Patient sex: F
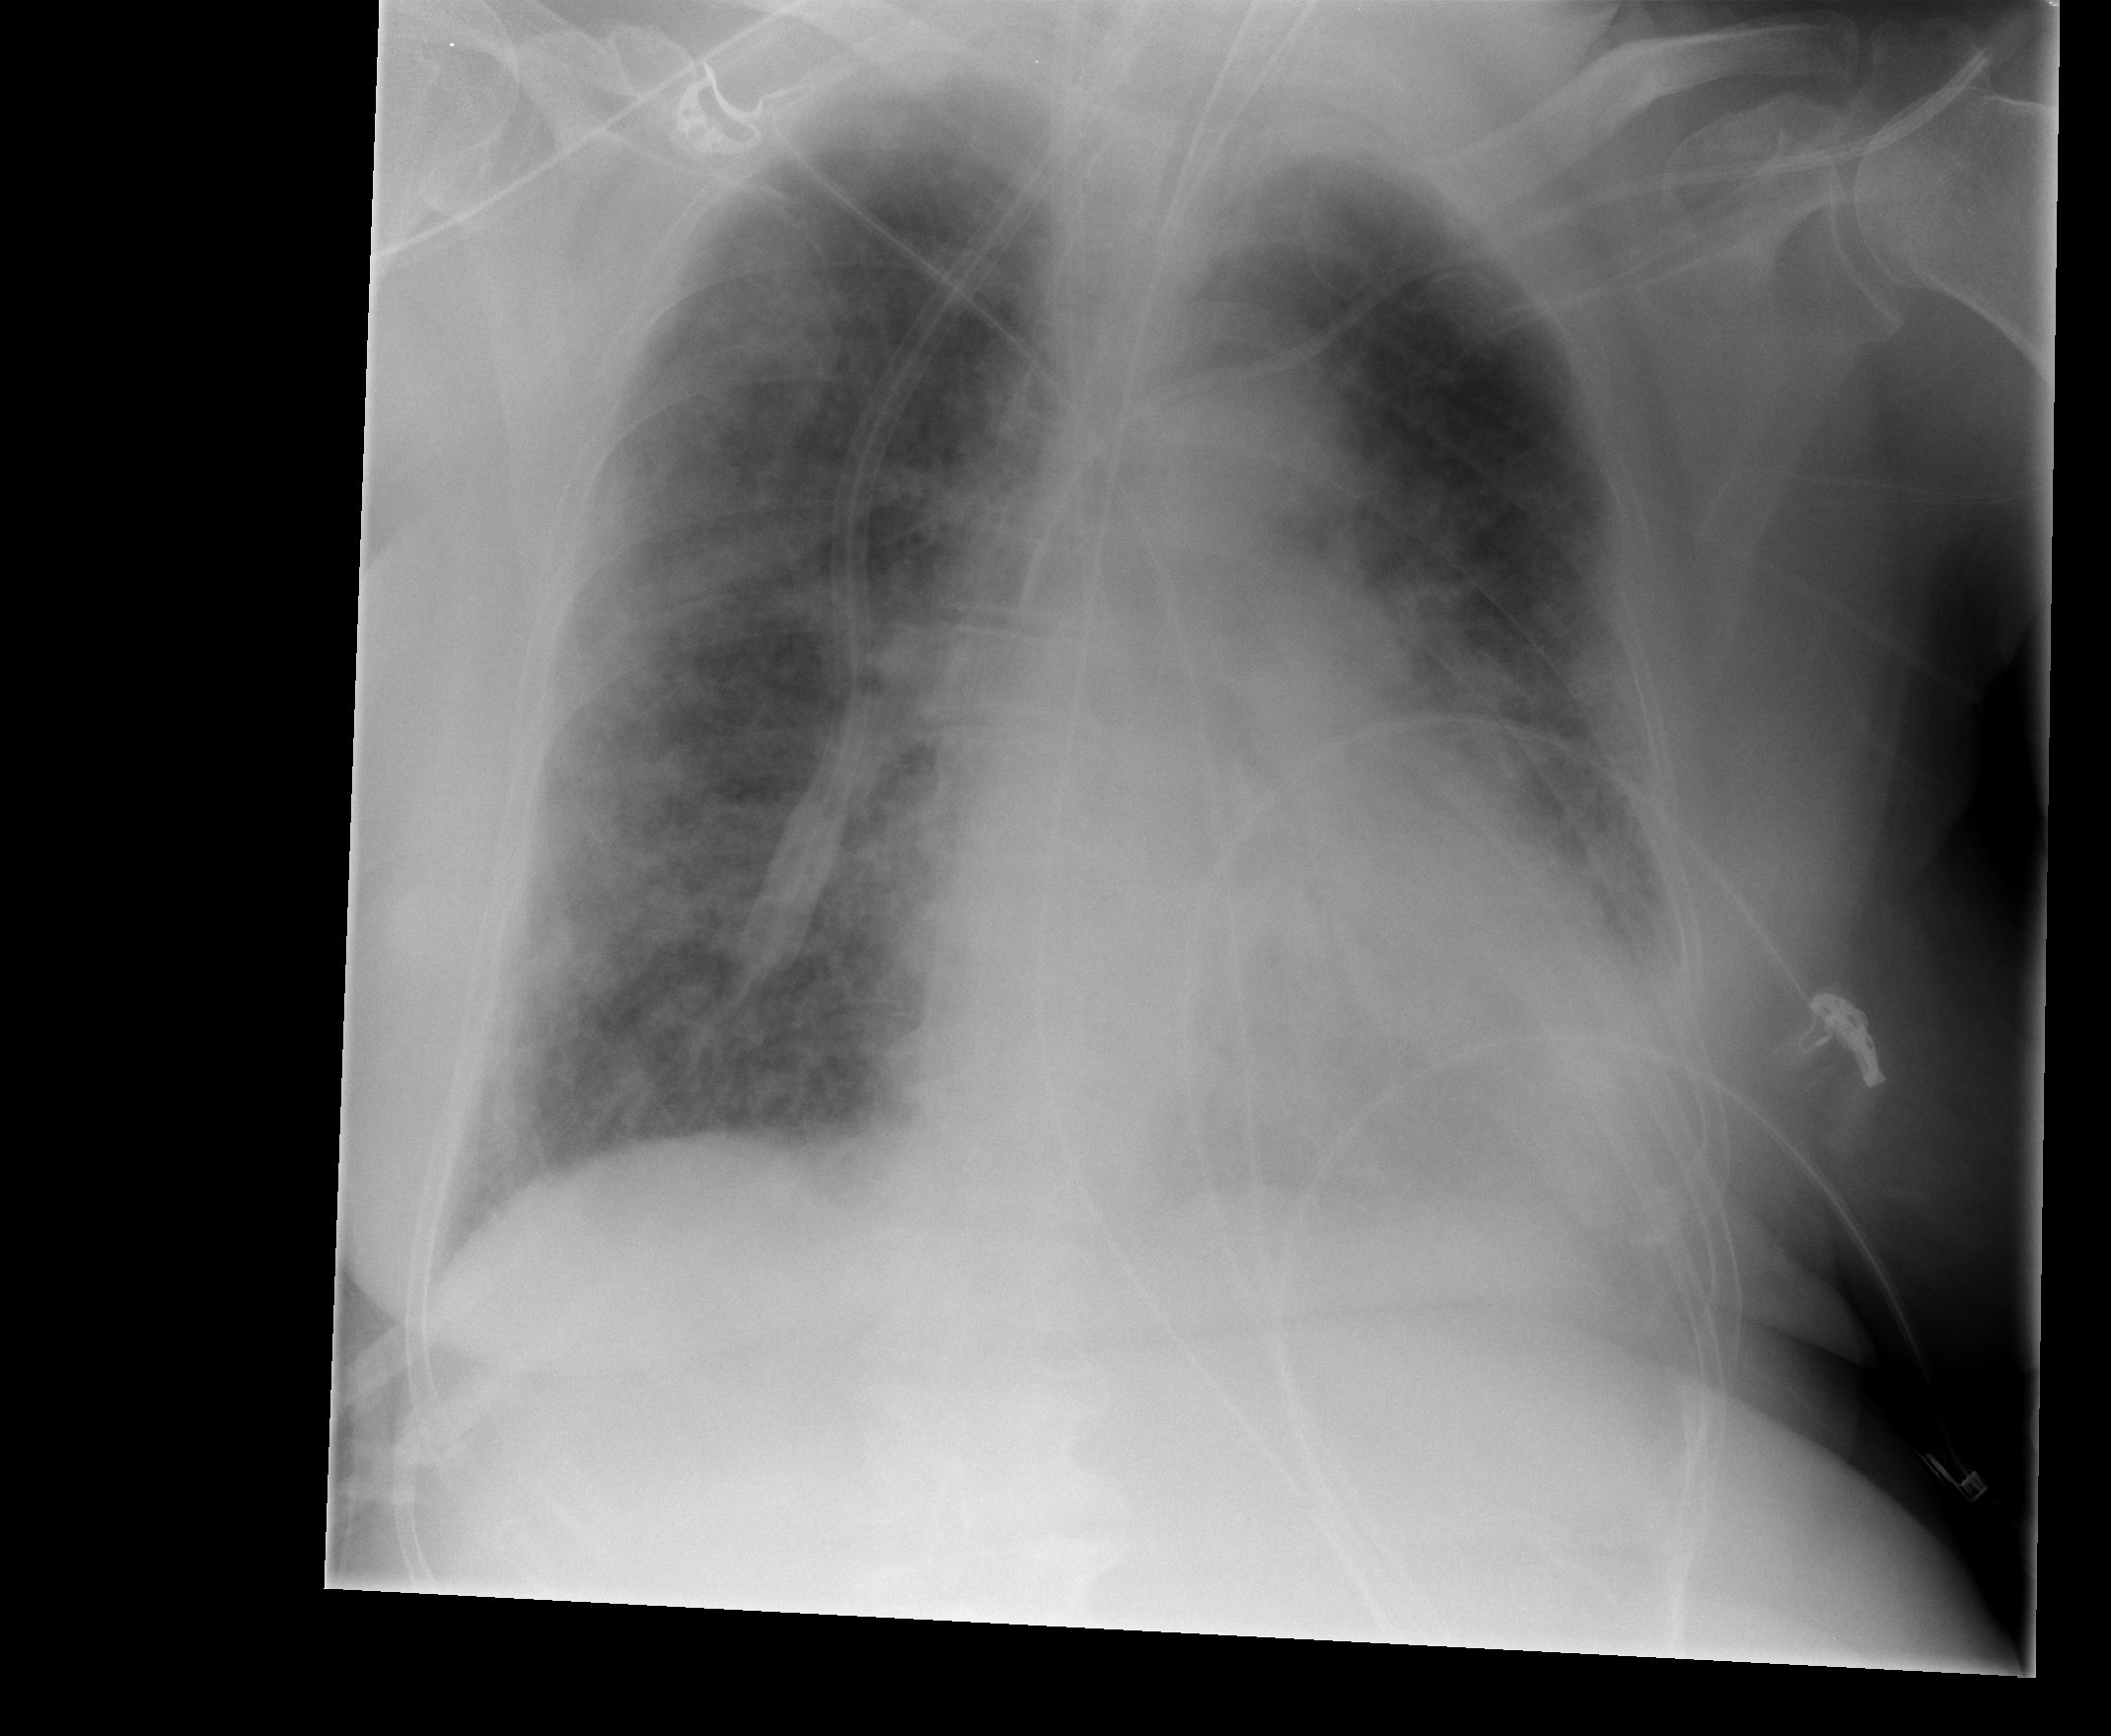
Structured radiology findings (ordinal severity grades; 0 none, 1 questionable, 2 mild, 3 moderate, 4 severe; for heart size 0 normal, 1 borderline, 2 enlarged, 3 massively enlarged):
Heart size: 2
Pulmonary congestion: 1
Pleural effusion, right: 2
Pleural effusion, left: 2
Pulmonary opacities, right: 3
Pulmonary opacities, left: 3
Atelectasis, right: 3
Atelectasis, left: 3